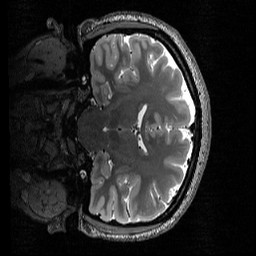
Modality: T2w
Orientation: coronal
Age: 22
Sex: female
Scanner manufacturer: siemens
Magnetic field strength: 3 T
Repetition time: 3.2 s
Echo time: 0.566 s